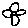
Label: flower